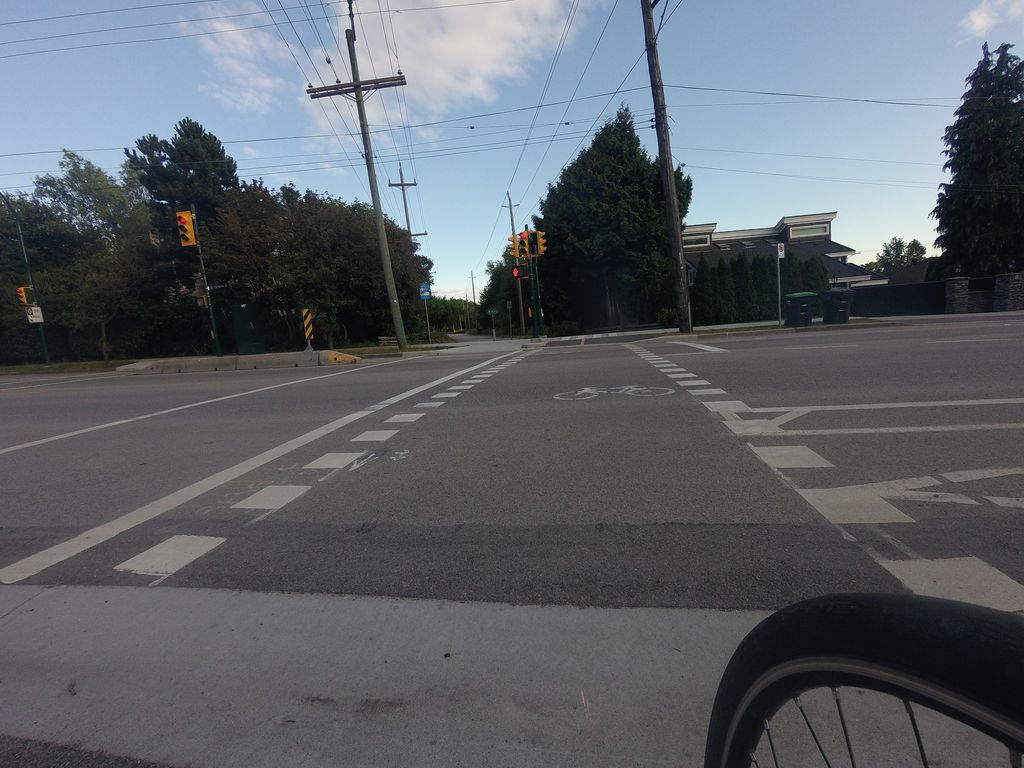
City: vancouver